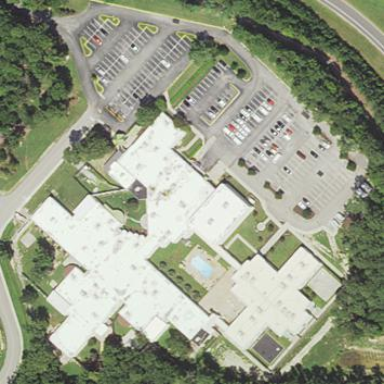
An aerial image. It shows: Healthcare facility identified as hospital.